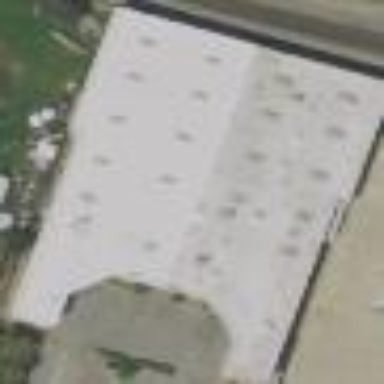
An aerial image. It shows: Warehouse building.